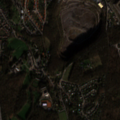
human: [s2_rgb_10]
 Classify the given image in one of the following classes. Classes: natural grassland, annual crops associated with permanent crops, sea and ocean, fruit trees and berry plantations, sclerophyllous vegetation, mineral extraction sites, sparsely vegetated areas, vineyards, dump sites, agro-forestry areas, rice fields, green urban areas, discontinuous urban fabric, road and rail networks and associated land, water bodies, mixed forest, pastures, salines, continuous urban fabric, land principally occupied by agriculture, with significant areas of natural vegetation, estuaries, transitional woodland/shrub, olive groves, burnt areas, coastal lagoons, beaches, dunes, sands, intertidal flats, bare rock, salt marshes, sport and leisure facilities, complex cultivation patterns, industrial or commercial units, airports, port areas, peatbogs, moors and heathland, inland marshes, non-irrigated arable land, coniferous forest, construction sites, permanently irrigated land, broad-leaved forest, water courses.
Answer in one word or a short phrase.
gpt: discontinuous urban fabric, industrial or commercial units, mineral extraction sites, land principally occupied by agriculture, with significant areas of natural vegetation, broad-leaved forest